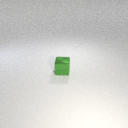
small green metal cube